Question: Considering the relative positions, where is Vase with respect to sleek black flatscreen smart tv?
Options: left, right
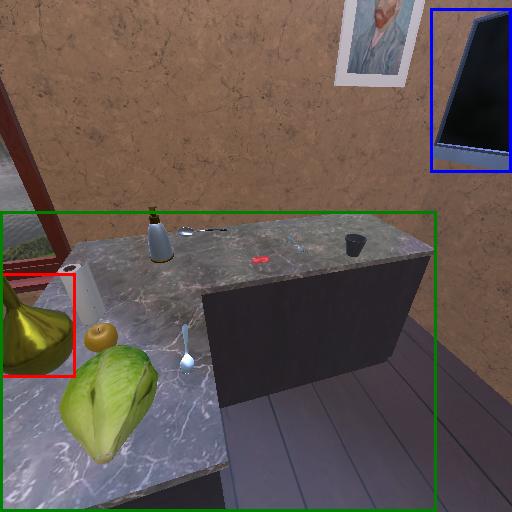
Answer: left